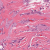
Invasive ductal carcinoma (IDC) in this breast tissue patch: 1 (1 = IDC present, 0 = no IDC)